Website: crate-barrel
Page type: cart
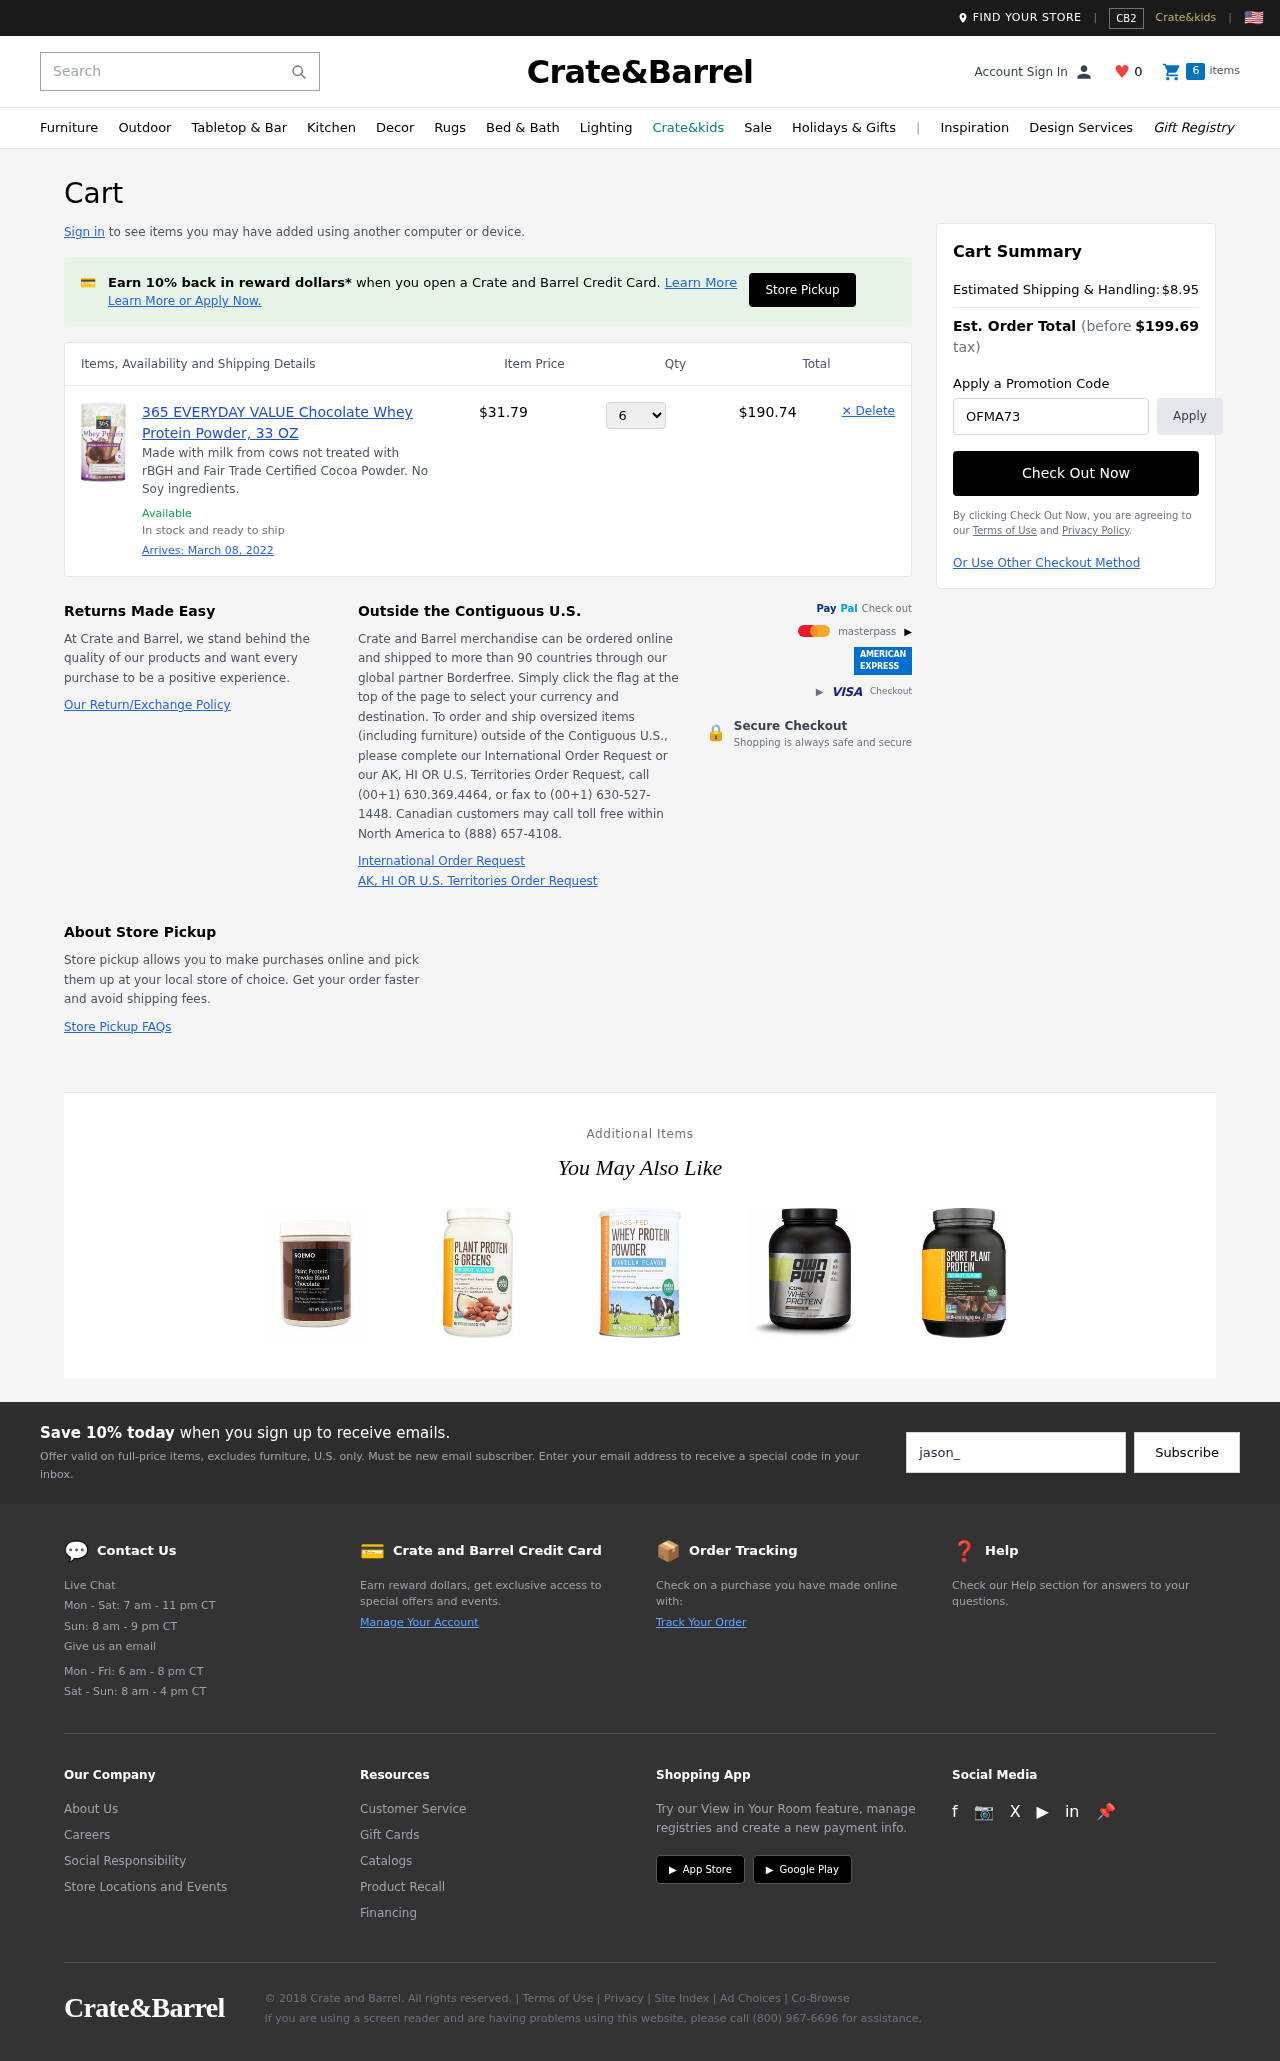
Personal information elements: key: PII_PROMO_CODE
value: OFMA73
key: PII_EMAIL
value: jason_smith@yahoo.com
Product elements: key: PRODUCT1_DESC
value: Made with milk from cows not treated with rBGH and Fair Trade Certified Cocoa Powder. No Soy ingredients.
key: PRODUCT1_NAME
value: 365 EVERYDAY VALUE Chocolate Whey Protein Powder, 33 OZ
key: PRODUCT1_PRICE
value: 31.79
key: PRODUCT1_QUANTITY
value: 6
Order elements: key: ORDER_DELIVERY_DATE
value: March 08, 2022
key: ORDER_SUBTOTAL
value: $190.74
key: ORDER_SHIPPING_COST
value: $8.95
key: ORDER_TOTAL
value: $199.69